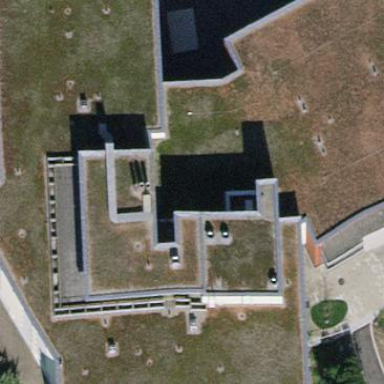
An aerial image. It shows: Part of building is shown in the image.